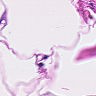
Metastatic tissue present: no